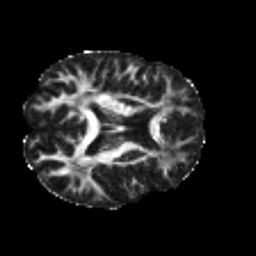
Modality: FA
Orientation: axial
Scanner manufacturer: philips
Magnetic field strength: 3 T
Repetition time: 8.6 s
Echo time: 0.127 s